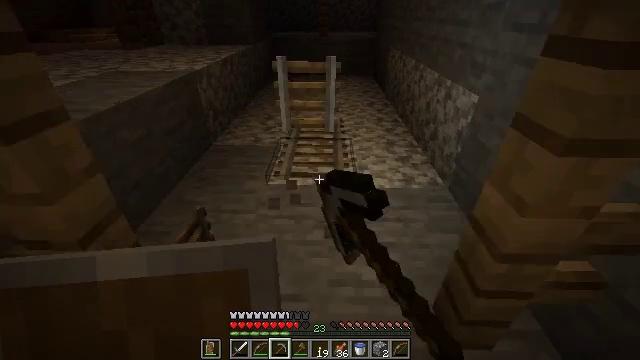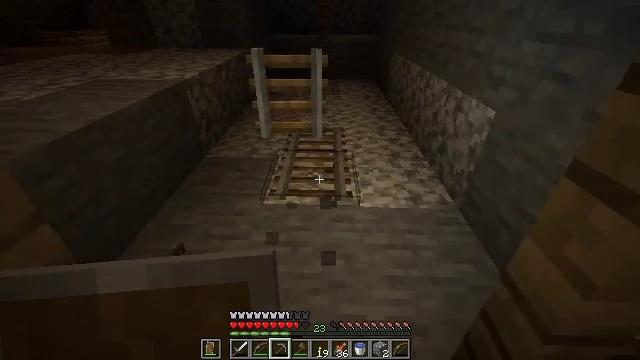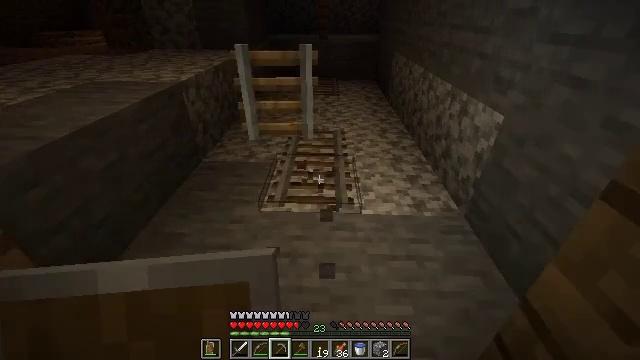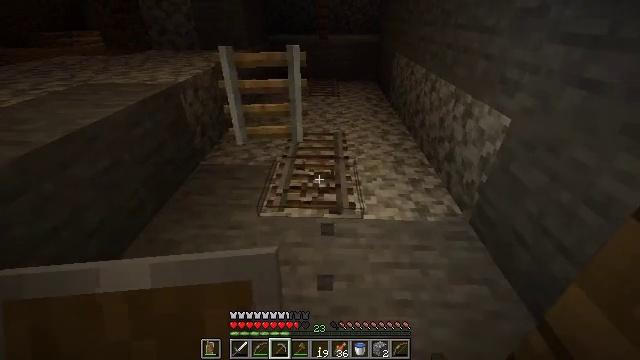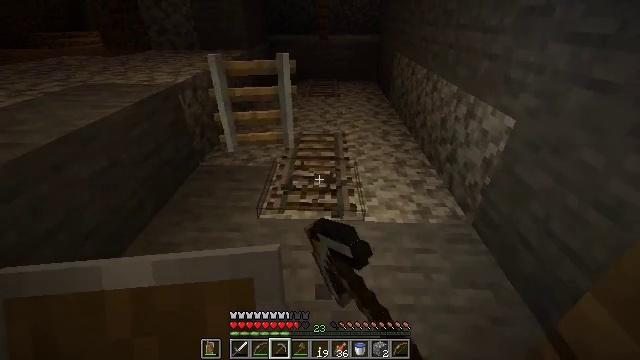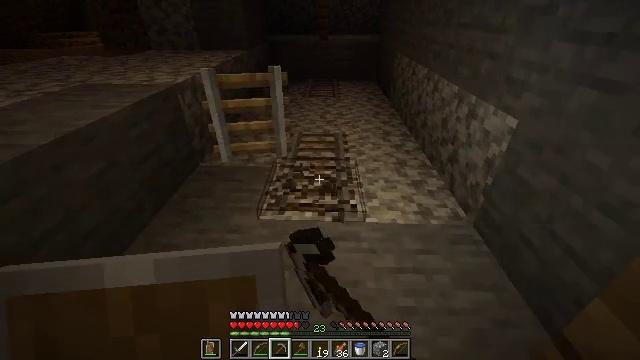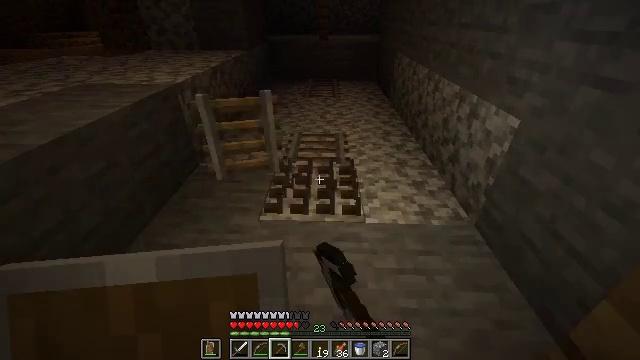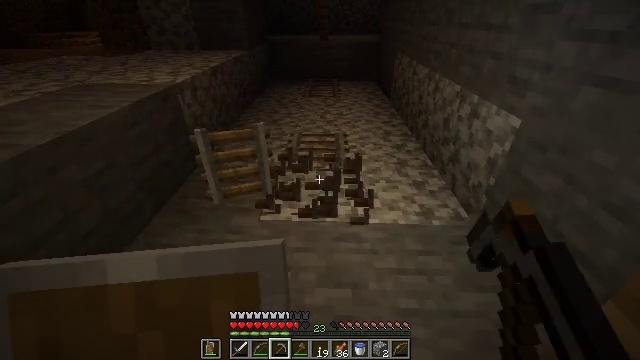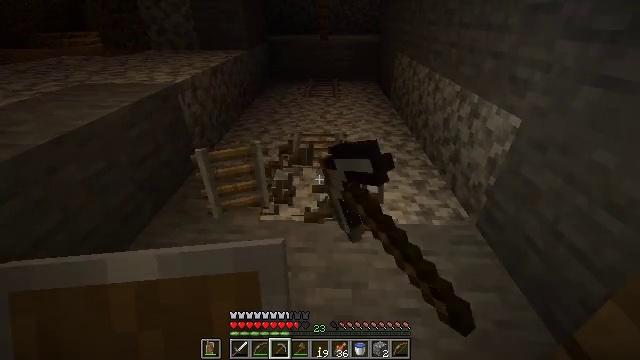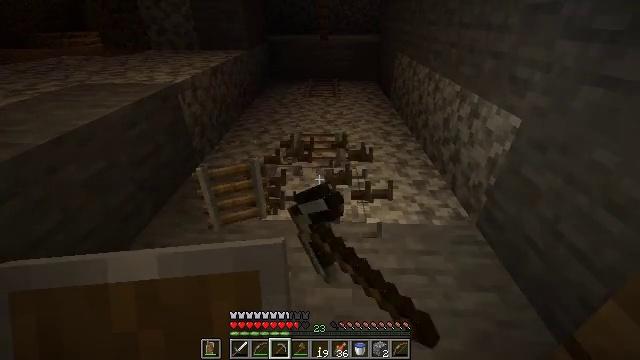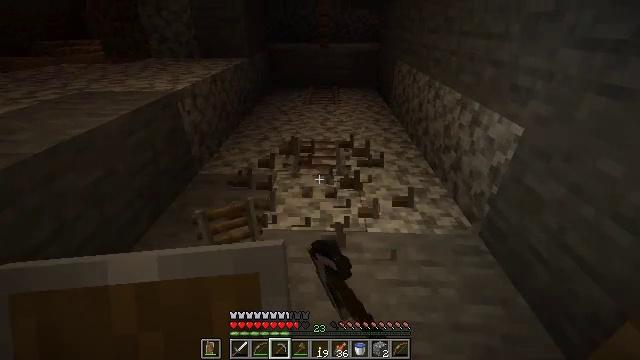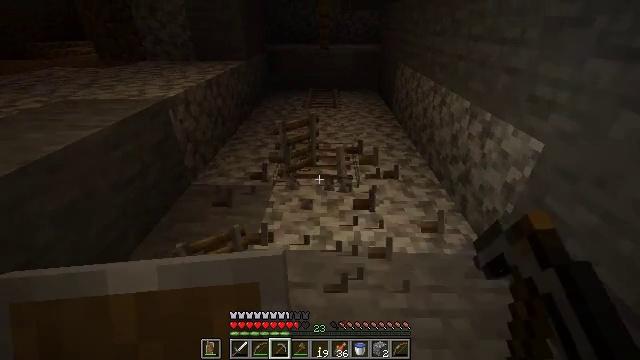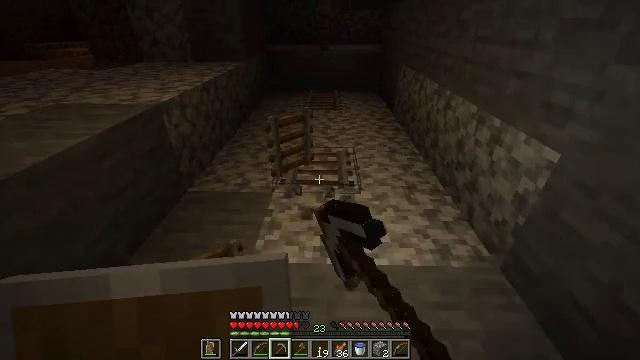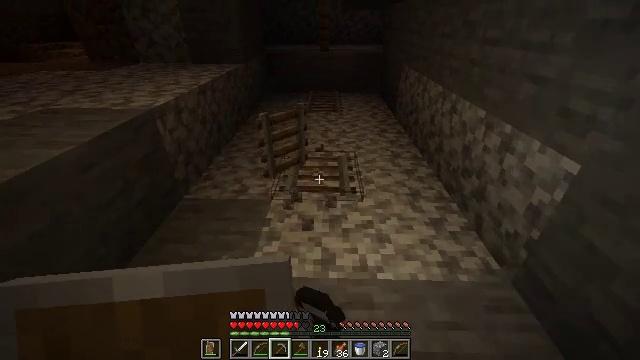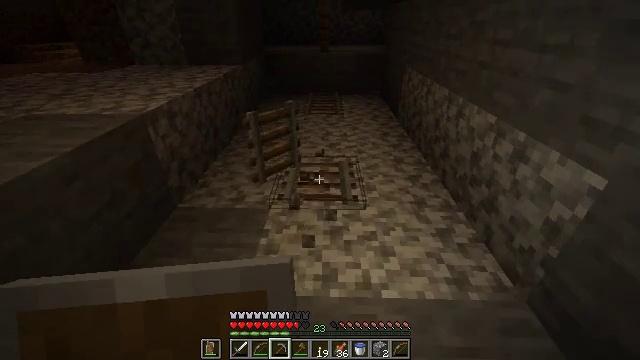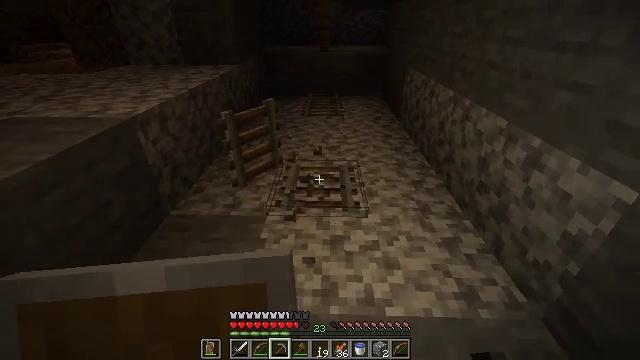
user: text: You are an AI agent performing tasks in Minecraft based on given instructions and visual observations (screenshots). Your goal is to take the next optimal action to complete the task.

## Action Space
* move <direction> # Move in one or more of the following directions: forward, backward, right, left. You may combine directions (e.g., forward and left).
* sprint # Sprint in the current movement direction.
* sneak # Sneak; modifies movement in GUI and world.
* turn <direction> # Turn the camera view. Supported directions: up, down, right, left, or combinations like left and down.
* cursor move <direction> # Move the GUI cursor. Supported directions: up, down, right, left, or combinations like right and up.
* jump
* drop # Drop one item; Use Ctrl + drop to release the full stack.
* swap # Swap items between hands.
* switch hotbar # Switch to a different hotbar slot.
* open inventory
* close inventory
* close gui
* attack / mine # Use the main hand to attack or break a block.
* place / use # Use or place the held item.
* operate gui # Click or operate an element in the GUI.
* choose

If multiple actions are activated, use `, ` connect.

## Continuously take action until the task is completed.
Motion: motion action
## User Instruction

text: Collect rails for building a railway.
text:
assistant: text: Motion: move forward, attack / mine
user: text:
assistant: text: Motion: attack / mine
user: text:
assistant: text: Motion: attack / mine
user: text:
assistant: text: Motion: attack / mine
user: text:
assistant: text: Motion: attack / mine
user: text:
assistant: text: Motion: attack / mine
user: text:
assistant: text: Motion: attack / mine
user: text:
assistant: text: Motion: attack / mine
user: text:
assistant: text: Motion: attack / mine
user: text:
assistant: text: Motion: move forward, turn up, attack / mine
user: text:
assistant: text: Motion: move forward, attack / mine
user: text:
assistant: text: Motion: move forward, attack / mine
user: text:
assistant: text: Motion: move forward, attack / mine
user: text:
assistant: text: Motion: attack / mine
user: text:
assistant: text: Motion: attack / mine
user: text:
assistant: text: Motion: attack / mine
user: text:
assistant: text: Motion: attack / mine
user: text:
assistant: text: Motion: attack / mine
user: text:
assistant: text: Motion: attack / mine
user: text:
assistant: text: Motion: attack / mine
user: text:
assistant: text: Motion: attack / mine
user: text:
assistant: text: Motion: attack / mine
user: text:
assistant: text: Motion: attack / mine
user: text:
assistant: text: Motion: turn left and up
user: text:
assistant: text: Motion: move forward, turn left and up
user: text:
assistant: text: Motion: move forward, turn left and up
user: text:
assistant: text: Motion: move forward and move right, turn up
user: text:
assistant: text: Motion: move forward and move right
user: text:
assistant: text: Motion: move forward and move right
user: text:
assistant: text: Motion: no_op